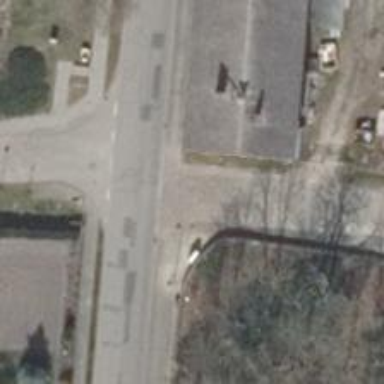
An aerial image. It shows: Road with "give way" sign.